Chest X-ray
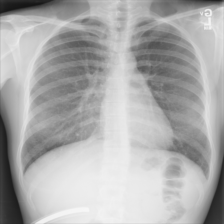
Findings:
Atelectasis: negative
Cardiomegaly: negative
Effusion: negative
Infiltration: negative
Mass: negative
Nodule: negative
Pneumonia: negative
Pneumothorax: negative
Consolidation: positive
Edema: negative
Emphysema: negative
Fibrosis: negative
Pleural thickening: negative
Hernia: negative